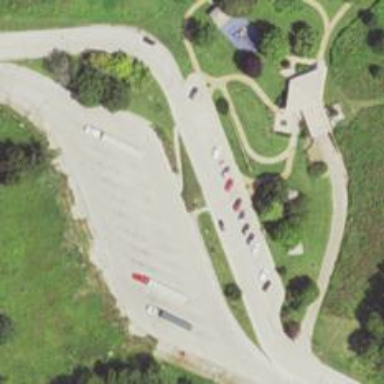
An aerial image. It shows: Rest area along the road.